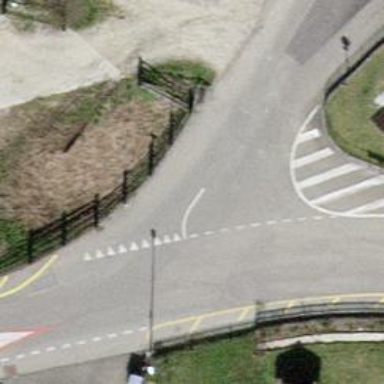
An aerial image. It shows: Road with "give way" sign.